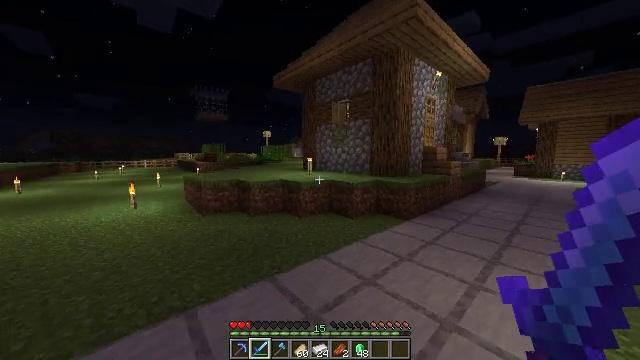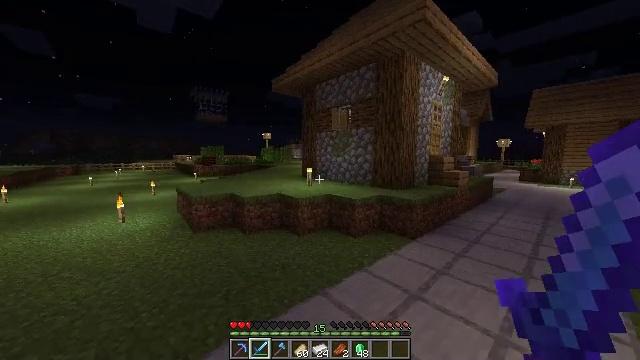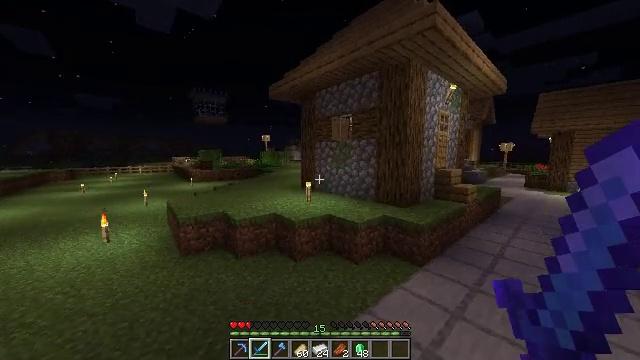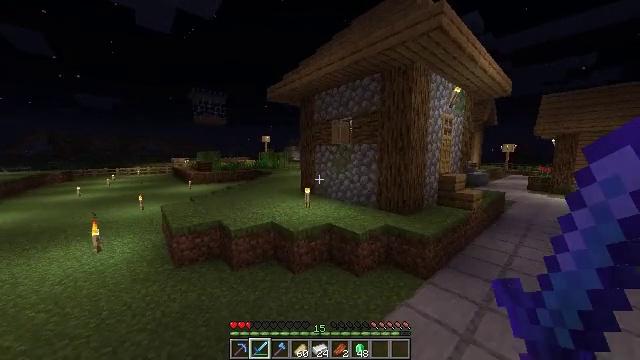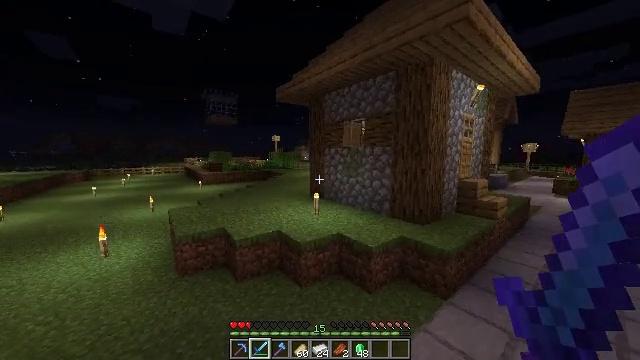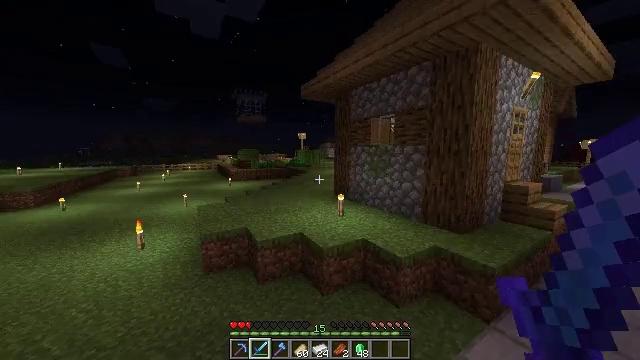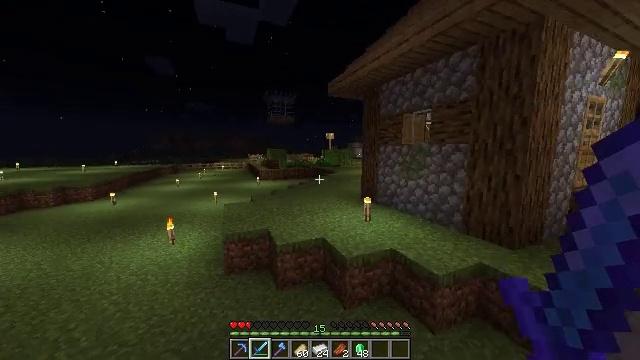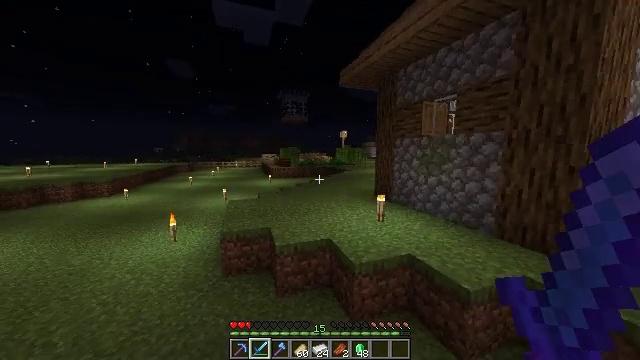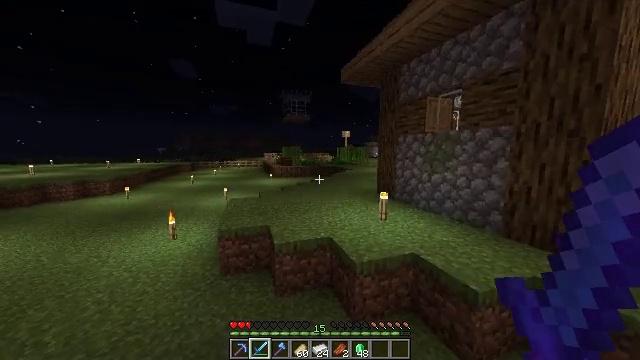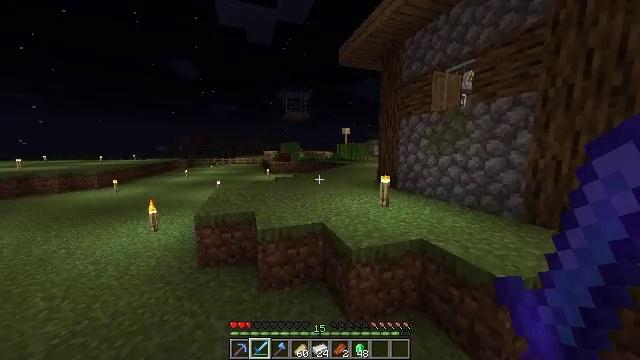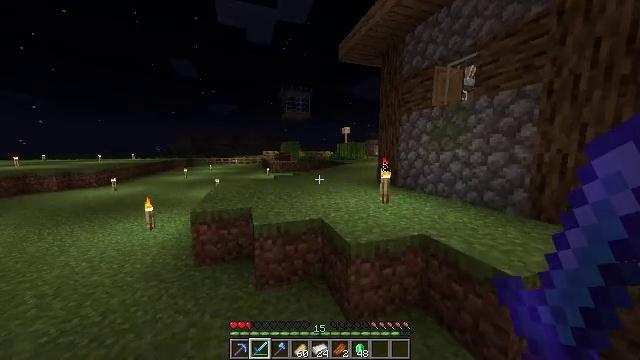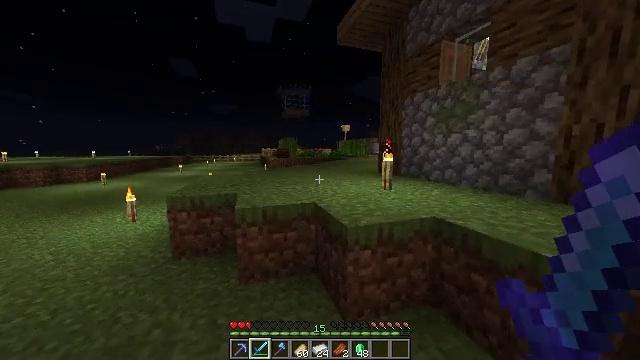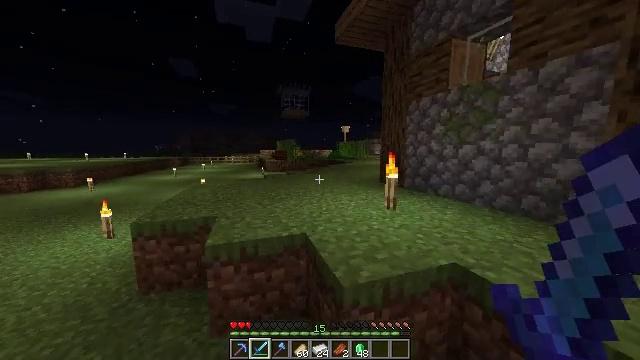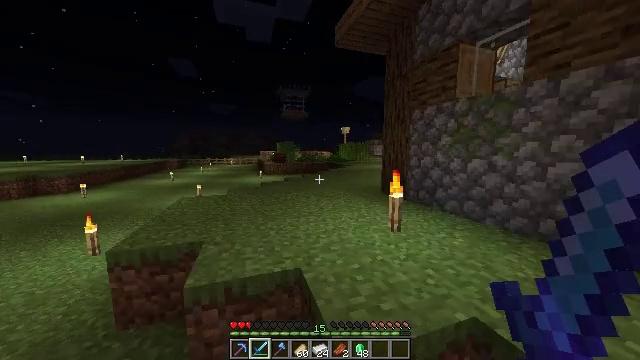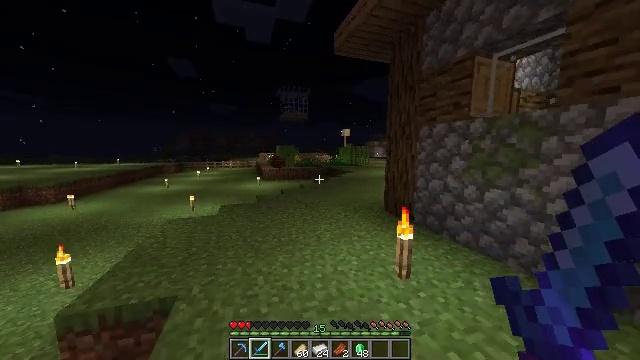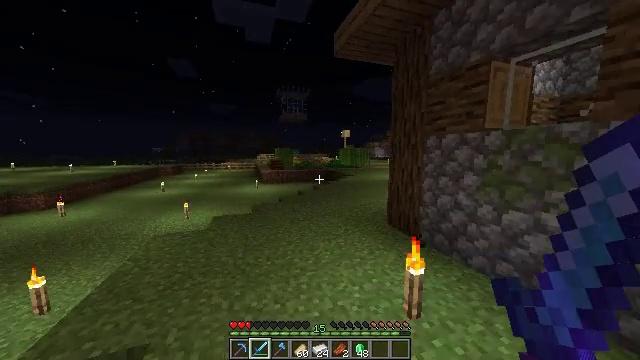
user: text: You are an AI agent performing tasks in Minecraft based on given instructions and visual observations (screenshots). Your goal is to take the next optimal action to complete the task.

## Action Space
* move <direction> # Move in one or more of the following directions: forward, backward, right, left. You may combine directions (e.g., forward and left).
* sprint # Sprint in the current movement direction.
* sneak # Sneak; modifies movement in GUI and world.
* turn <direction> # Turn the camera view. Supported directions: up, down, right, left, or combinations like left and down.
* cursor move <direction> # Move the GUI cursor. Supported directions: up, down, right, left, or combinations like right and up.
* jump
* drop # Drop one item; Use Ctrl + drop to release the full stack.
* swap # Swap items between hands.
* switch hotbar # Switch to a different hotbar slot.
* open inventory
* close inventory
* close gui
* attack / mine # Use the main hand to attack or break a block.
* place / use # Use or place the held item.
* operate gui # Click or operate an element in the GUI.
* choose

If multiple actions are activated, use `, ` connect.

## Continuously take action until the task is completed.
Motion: motion action
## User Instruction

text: Retrieve oak planks from the wooden block.
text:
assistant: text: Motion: move forward, sprint, jump
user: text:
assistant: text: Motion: move forward, sprint, jump
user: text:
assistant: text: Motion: move forward, jump
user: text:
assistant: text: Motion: move forward, turn left, jump
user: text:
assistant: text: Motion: move forward, turn left, jump
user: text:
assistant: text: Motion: move forward, turn left, jump
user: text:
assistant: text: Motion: move forward, turn left, jump
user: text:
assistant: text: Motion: move forward, sprint, jump
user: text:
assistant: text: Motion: move forward, sprint, jump
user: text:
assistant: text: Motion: move forward, sprint, jump
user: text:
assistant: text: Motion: move forward, sprint, jump
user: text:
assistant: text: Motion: move forward, sprint, jump
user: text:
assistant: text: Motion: move forward, jump
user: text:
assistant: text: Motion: move forward, jump
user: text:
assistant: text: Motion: move forward, jump
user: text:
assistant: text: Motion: move forward, jump
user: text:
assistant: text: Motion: move forward, turn right, jump
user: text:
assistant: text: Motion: move forward, turn right, jump
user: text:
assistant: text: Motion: move forward, jump
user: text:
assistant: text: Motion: move forward, sprint, jump
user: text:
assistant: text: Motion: move forward, sprint, jump
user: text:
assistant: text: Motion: move forward, sprint, jump
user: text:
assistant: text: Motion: move forward, sprint, jump
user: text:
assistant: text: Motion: move forward, turn left, jump
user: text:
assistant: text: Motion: move forward, jump
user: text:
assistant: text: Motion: move forward, jump
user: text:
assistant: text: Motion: move forward, jump
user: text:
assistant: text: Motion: move forward, jump
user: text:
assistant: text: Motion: move forward, jump
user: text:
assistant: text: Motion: move forward, jump